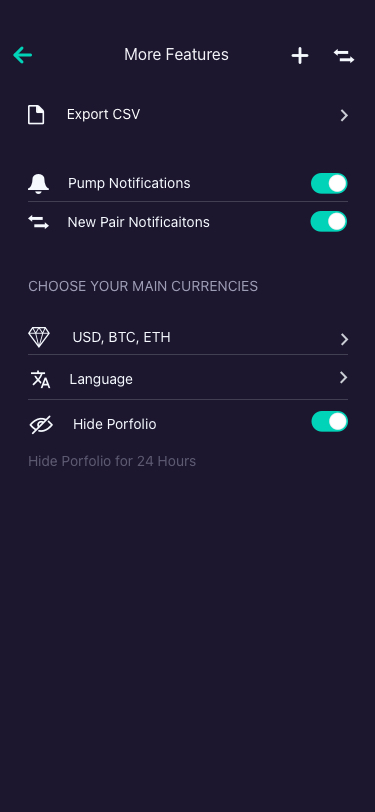
Text in this UI design:
More Features
Export CSV
Pump Notifications
New Pair Notificaitons
CHOOSE YOUR MAIN CURRENCIES
USD, BTC, ETH
Language
Hide Porfolio
Hide Porfolio for 24 Hours